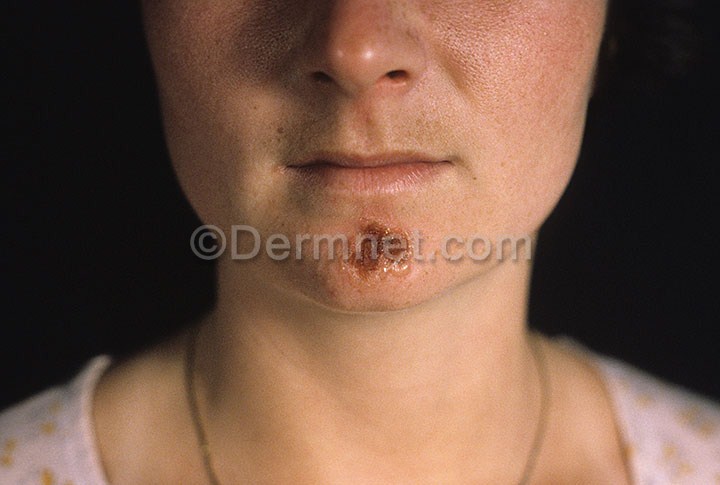
Disease: Warts Molluscum and other Viral Infections